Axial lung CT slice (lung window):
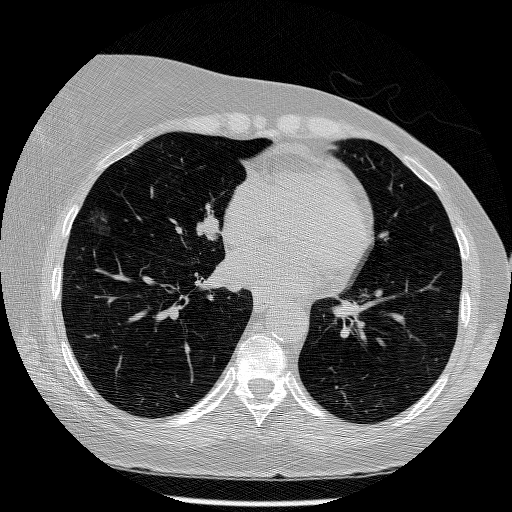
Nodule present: yes
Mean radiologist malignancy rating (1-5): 5